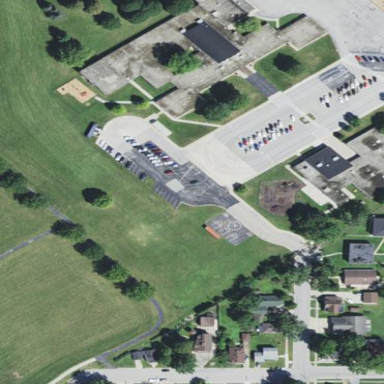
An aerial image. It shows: School.